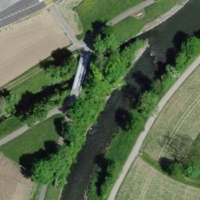
EUNIS habitat code: 25
Species observed at this site:
Cornus sanguinea